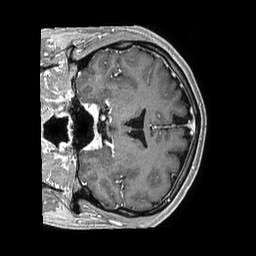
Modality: T1w
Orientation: coronal
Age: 43
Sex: male
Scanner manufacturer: philips
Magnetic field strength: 1.5 T
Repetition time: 0.00756 s
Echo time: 0.003435 s